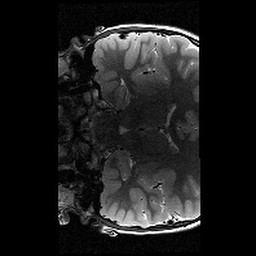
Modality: T2w
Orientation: coronal
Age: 9
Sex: female
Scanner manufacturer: siemens
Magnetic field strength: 3 T
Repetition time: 9.23 s
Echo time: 0.067 s